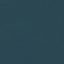
Label: SeaLake